Question: I have a gridview with "Edit Update Cancel" command field.
When I click Edit, all the columns in the particular row becomes editable.
I just need to have 2 specific columns editable. How is that made possible ?
(Screen Shot Attached)

[In the screen shot all 3 columns are editable, I just need the second and third to be editable]
Thanks in Advance.
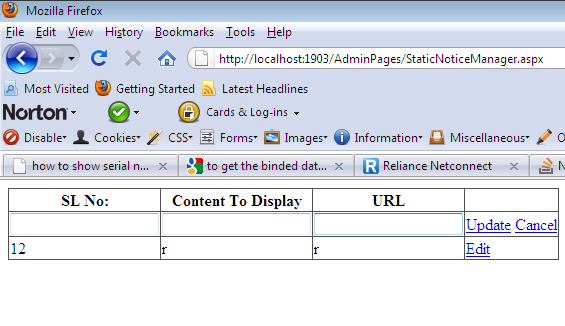
Answer: Just set the other columsn to read-only:
'''
<asp:BoundField DataField="Id" HeaderText="Id" ReadOnly="True" />
'''